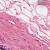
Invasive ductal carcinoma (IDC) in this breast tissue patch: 0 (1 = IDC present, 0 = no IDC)